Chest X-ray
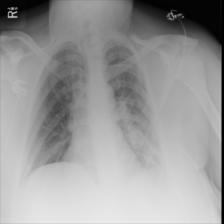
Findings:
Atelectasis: positive
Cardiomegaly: negative
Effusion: negative
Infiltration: negative
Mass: negative
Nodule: negative
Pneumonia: negative
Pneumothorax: negative
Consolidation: negative
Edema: negative
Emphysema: negative
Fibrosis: negative
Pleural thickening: negative
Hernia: negative